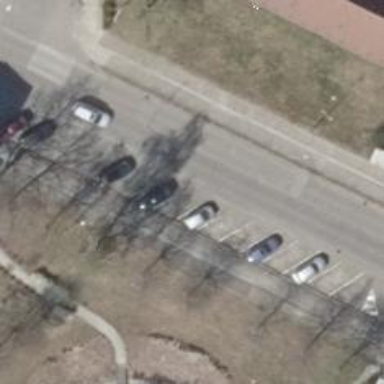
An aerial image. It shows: Tertiary road with asphalt surface. There is parallel parking available on the right lane.